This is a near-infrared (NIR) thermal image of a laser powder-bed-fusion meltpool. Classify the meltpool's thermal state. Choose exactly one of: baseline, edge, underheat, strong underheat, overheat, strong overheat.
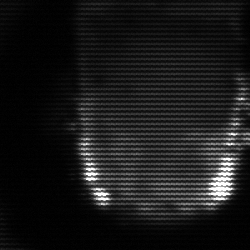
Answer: baseline